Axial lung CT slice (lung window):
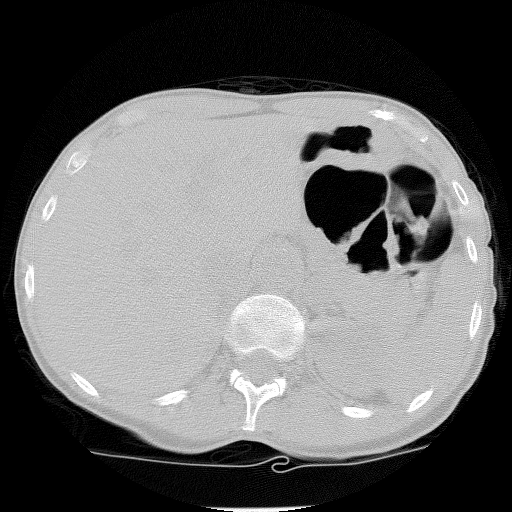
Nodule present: no